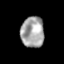
Tissue: skin
Cell type: Epithelial cells
Senescence score: 0.2849
Nuclear area (px): 708
Mean DAPI intensity: 163.542